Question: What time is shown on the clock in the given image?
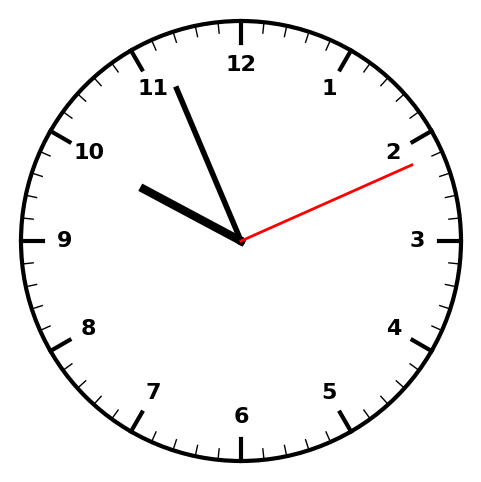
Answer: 09:56:11